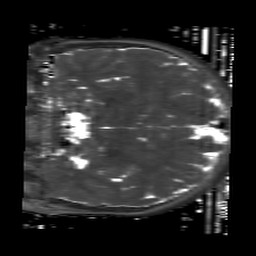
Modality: T2map
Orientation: coronal
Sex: male
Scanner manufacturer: siemens
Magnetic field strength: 3 T
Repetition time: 4 s